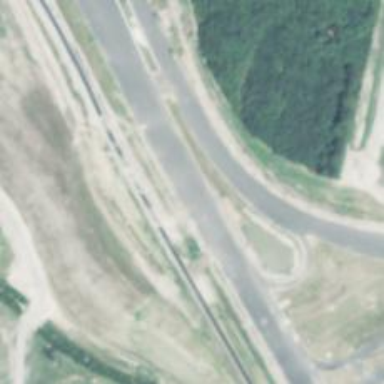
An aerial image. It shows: Motorway.